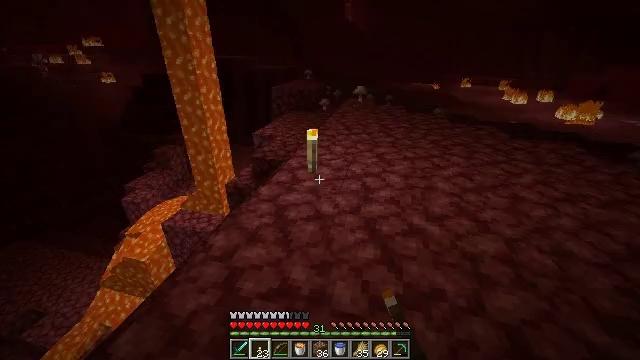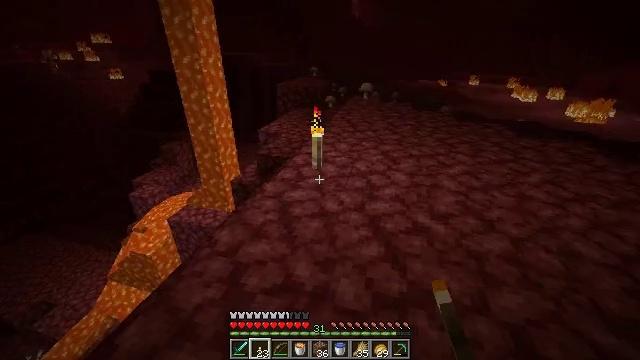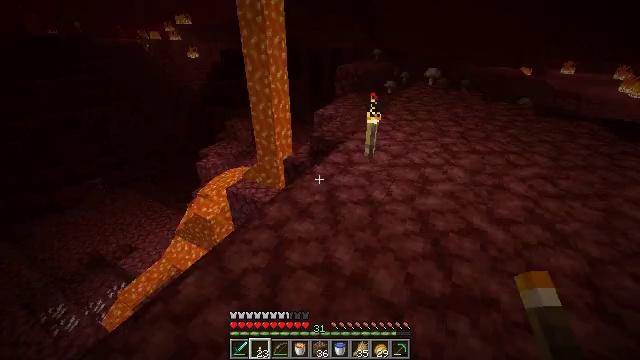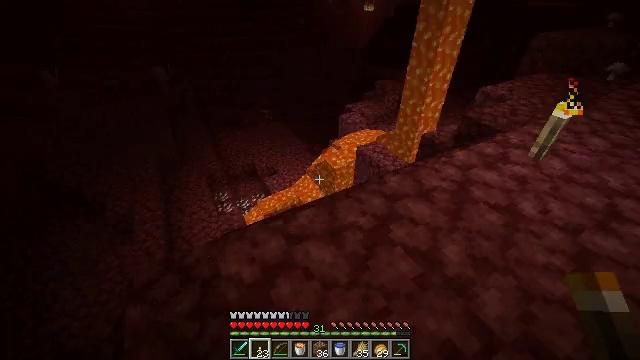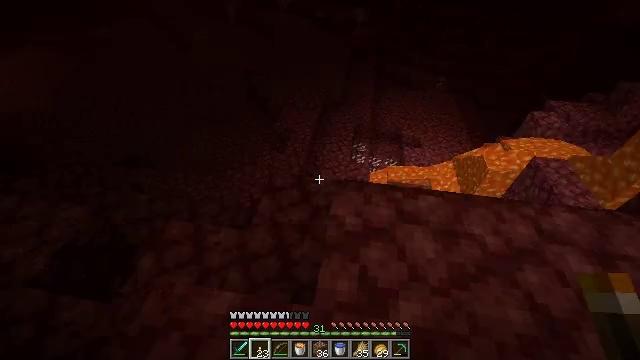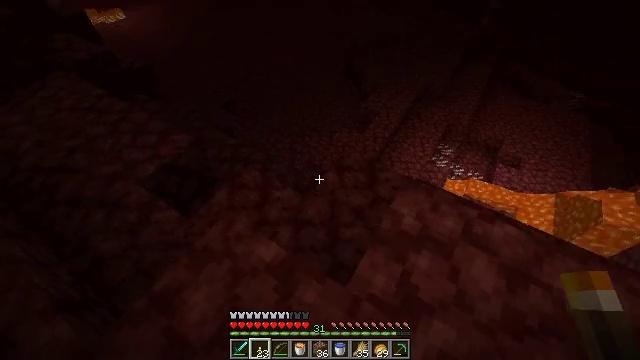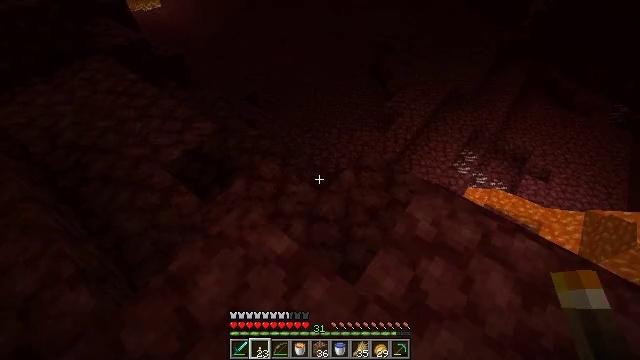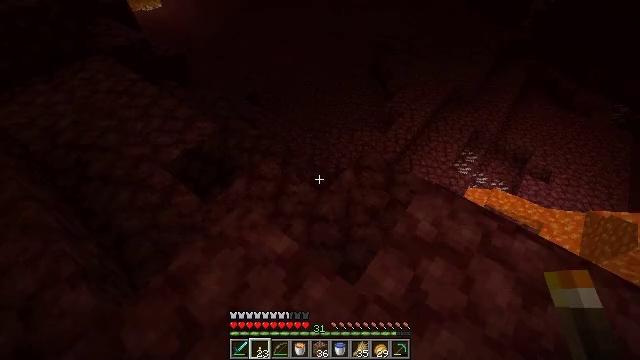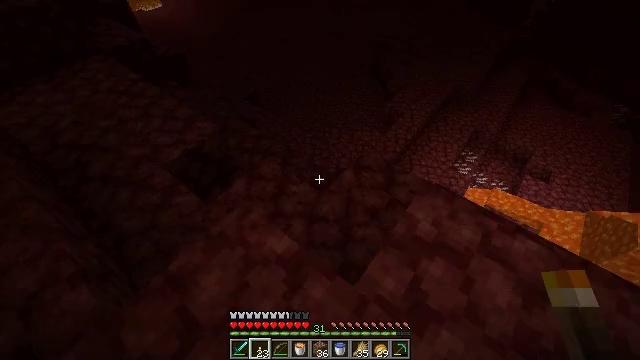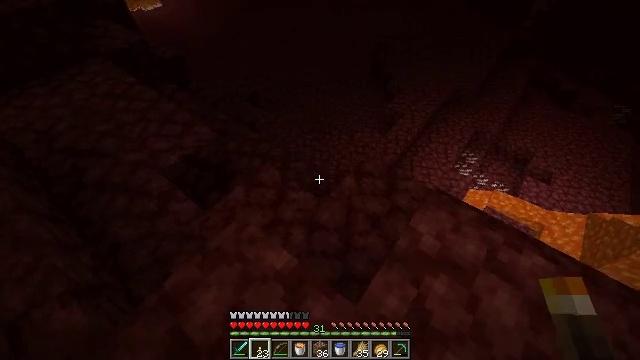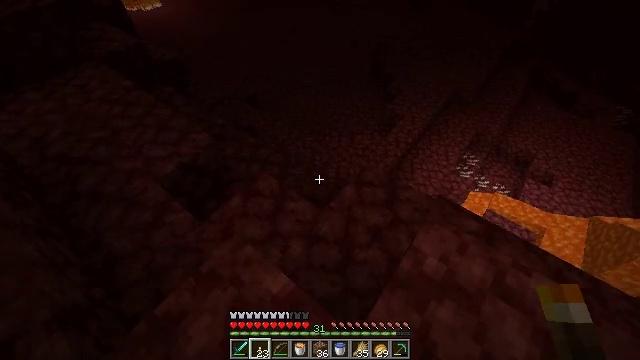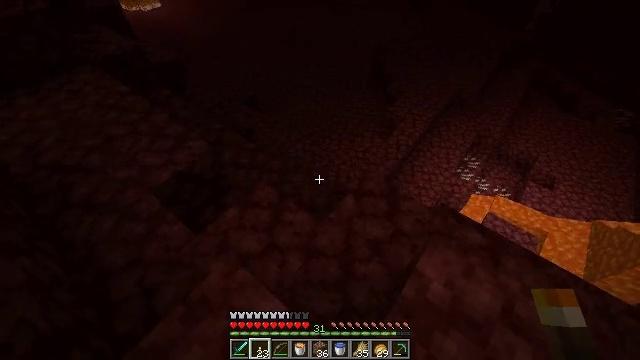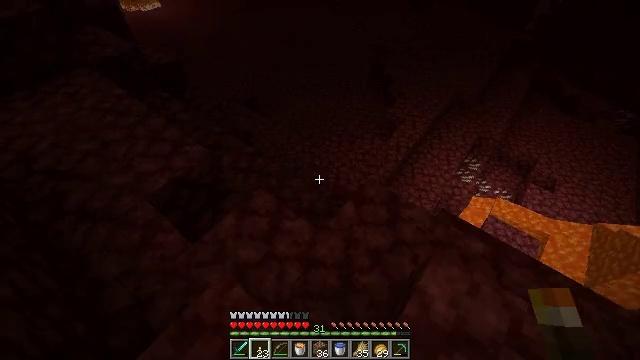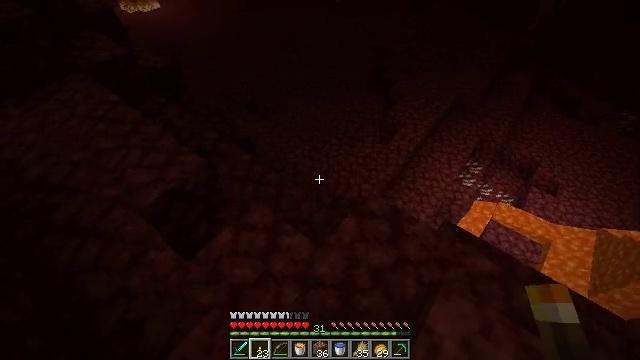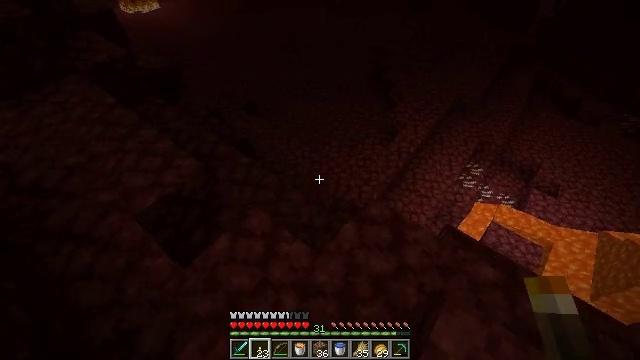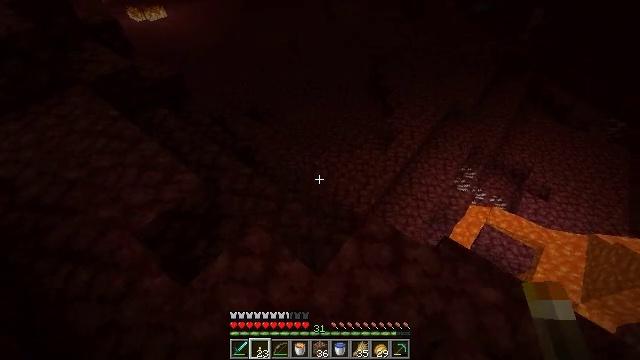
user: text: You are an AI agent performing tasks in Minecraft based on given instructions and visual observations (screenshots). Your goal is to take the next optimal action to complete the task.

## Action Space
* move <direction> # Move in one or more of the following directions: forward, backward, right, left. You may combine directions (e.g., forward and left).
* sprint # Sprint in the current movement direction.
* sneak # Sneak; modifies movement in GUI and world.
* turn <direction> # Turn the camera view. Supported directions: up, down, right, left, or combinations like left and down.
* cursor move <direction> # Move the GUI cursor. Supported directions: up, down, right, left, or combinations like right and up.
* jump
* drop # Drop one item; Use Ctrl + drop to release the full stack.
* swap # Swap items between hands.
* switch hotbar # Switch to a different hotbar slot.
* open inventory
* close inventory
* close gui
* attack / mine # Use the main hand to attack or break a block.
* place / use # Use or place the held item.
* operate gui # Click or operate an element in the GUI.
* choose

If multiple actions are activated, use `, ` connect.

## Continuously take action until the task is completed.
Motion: motion action
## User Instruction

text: Get a glowstone by combining glowstone dust.
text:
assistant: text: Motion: turn left
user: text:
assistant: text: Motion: turn left and down
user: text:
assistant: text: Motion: turn left and down
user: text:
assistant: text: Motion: turn left and down
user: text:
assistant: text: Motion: turn left and down
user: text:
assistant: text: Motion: turn left
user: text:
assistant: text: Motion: no_op
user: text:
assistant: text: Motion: no_op
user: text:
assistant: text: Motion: move forward
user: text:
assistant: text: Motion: move forward
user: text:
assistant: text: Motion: move forward
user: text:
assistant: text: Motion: move forward
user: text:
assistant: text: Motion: no_op
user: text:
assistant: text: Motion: move forward
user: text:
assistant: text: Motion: move forward
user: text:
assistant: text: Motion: move forward
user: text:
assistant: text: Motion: move forward
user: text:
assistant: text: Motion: move forward
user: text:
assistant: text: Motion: move forward and move left
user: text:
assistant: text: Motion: move forward and move left
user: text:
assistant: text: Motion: move forward and move left
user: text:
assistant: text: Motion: move forward and move left
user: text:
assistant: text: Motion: move forward and move left
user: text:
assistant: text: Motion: move forward and move left
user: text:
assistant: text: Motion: move forward and move left
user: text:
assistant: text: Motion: move forward and move left
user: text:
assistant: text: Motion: move forward and move left
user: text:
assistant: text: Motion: move forward and move left
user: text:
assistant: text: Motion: move forward and move left
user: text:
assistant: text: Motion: move forward and move left, turn right